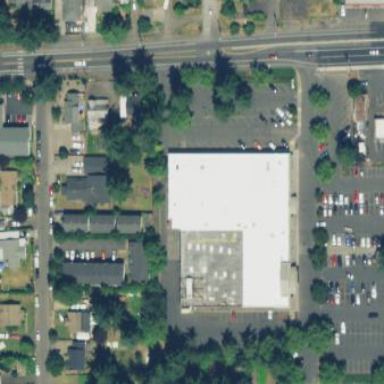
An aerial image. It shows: Building that houses supermarket.